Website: slack
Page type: billing-address
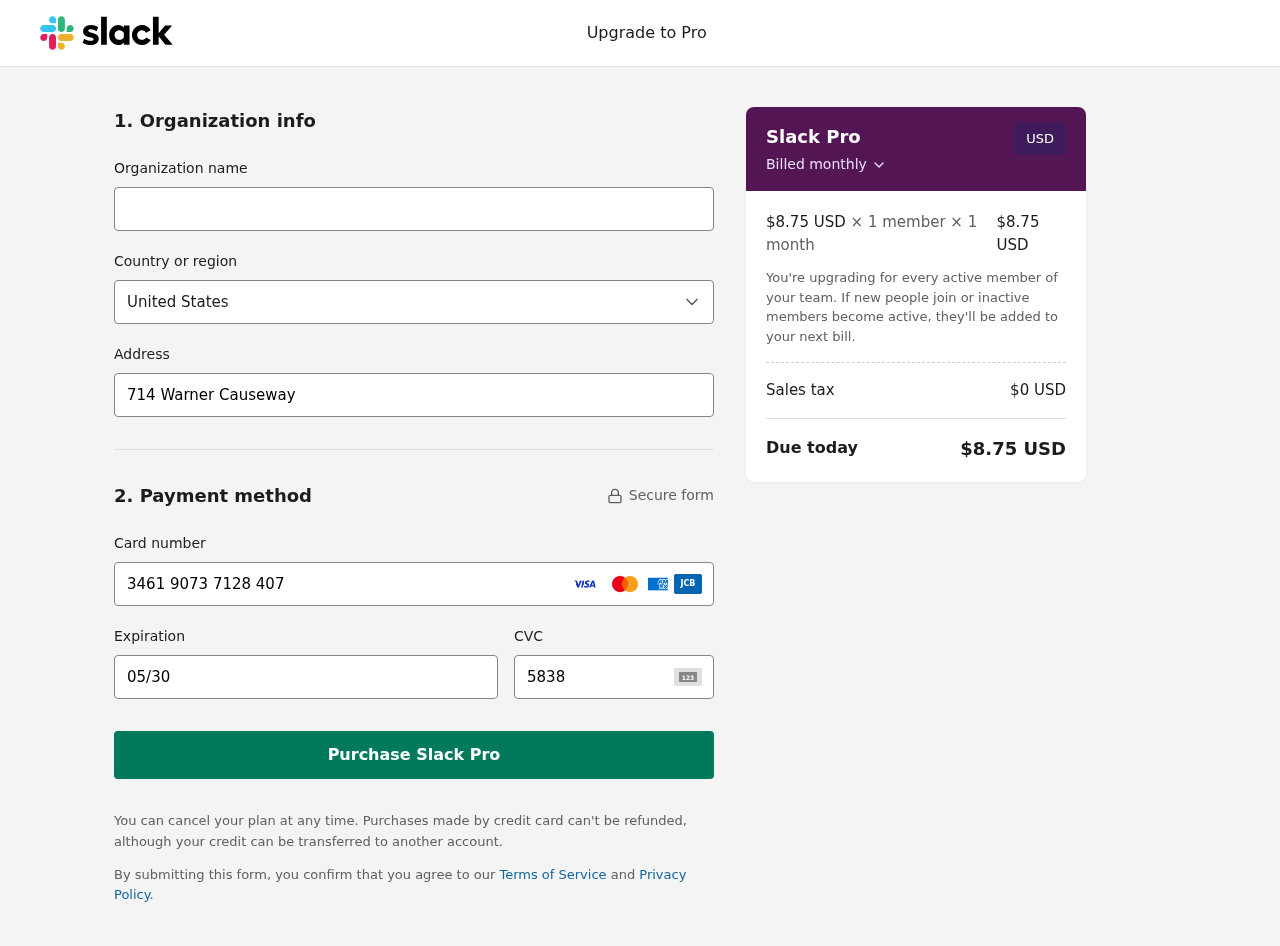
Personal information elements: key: PII_CARD_CVV
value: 5838
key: PII_CARD_EXPIRY
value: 05/30
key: PII_CARD_NUMBER
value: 3461 9073 7128 407
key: PII_COUNTRY
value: United States
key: PII_STREET
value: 714 Warner Causeway
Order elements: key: ORDER_PRICE_PER_MEMBER
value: $8.75 USD
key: ORDER_MEMBER_COUNT
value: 1
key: ORDER_MONTH_COUNT
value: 1
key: ORDER_SUBTOTAL
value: $8.75 USD
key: ORDER_TAX
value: $0
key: ORDER_TOTAL
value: $8.75 USD